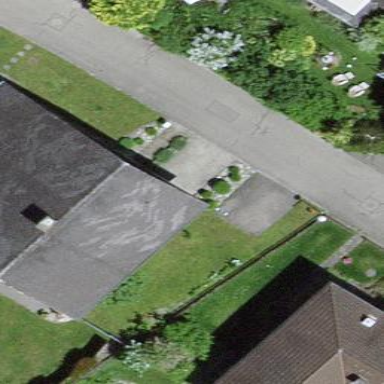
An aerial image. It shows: Residential building.